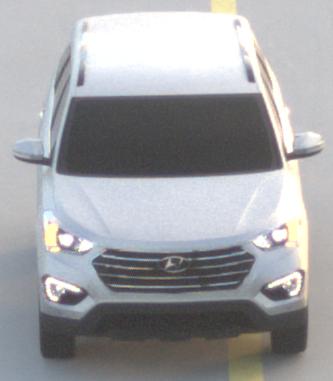
Make: Hyundai
Model: Santa Fe 2.4 GDI
Detailed model: Santa Fe (DM)
Model produced from: 2017/08
Model produced until: 2018/01
Doors: 5
Color: white
Road condition: dry road
Daytime: sunrise or sunset
Contrast: low contrast